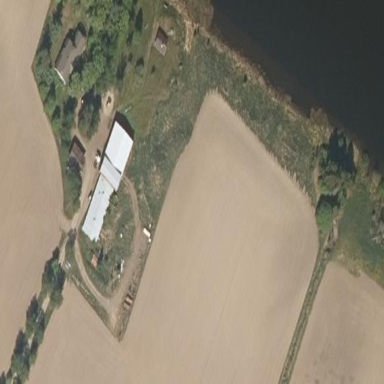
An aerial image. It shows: Farmyard area.